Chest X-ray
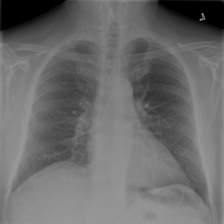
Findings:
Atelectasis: negative
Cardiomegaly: negative
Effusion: negative
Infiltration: negative
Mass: negative
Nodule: negative
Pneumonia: negative
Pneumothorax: negative
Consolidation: negative
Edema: negative
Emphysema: negative
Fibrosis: negative
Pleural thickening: negative
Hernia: negative